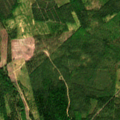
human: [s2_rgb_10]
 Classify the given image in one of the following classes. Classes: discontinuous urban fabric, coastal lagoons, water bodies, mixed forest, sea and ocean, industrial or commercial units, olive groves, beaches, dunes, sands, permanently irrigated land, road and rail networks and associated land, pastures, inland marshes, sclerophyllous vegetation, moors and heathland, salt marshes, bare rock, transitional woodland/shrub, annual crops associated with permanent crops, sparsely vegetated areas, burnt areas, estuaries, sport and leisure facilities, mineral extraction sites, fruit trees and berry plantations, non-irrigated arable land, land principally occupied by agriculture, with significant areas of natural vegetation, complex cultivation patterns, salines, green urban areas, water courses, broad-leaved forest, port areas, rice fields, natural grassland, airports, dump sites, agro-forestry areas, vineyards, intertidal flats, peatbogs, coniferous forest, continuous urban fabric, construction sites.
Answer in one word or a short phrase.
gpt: coniferous forest, mixed forest, transitional woodland/shrub